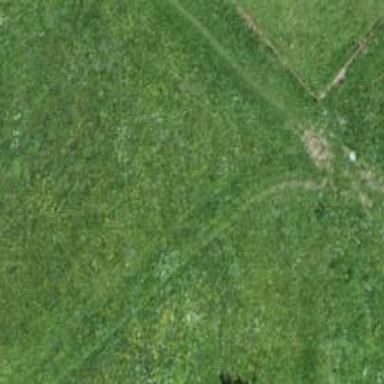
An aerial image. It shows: Footway covered with grass.